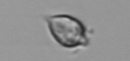
Label: Oxytoxum